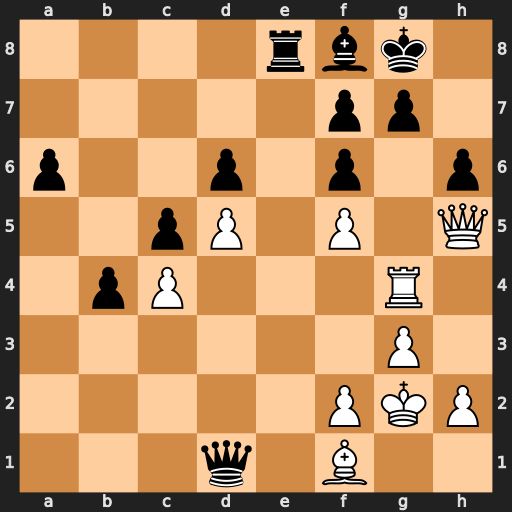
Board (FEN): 4rbk1/5pp1/p2p1p1p/2pP1P1Q/1pP3R1/6P1/5PKP/3q1B2
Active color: w
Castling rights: -
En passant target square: -
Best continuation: Rxg7+ Bxg7 Qxd1